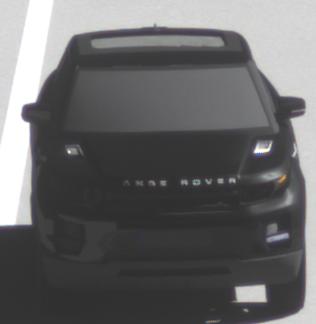
Make: Land Rover
Model: Range Rover Evoque 2.0 Si4
Detailed model: Range Rover Evoque (I)
Model produced from: 2011/08
Model produced until: 2013/11
Doors: 5
Color: black
Road condition: dry road
Daytime: morning or afternoon
Contrast: high contrast